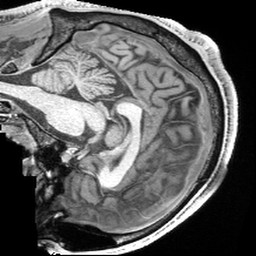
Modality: T1w
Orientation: sagittal